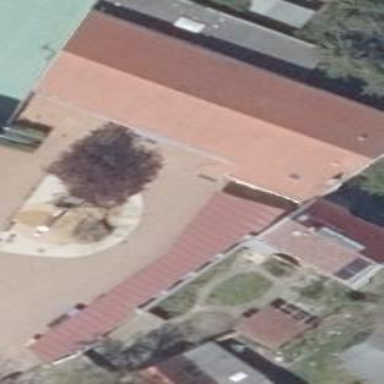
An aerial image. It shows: School building.